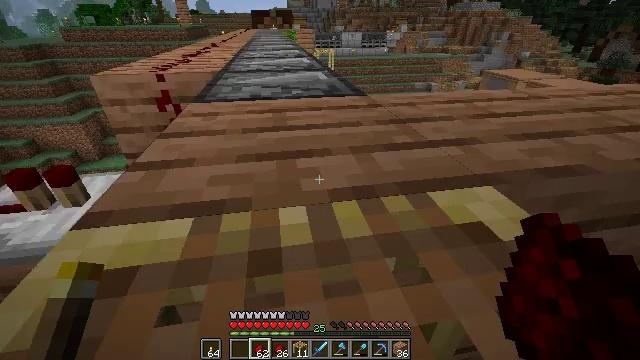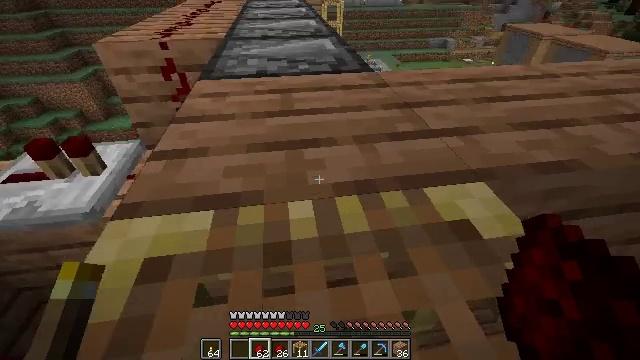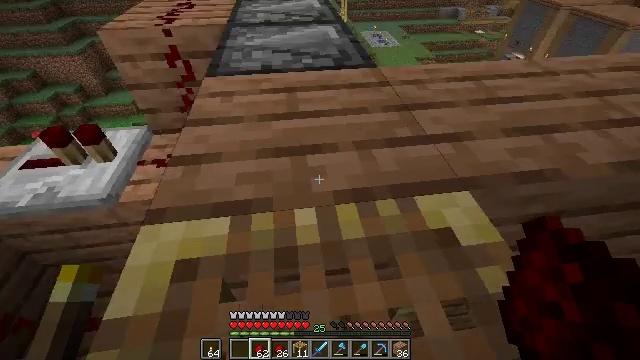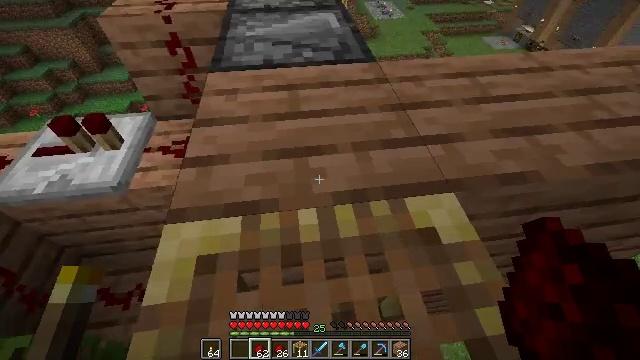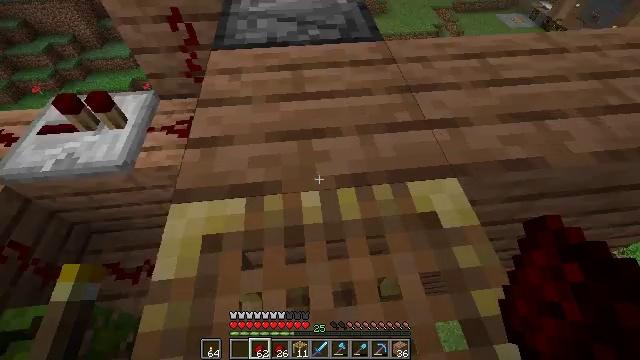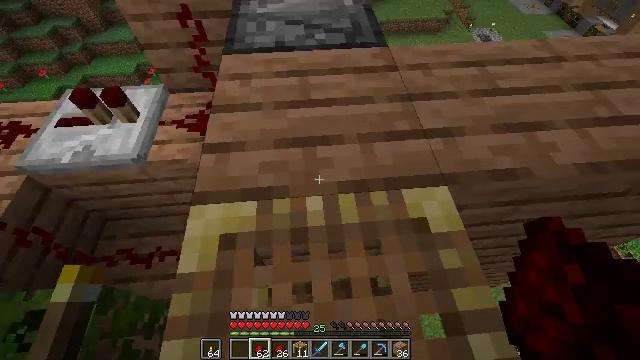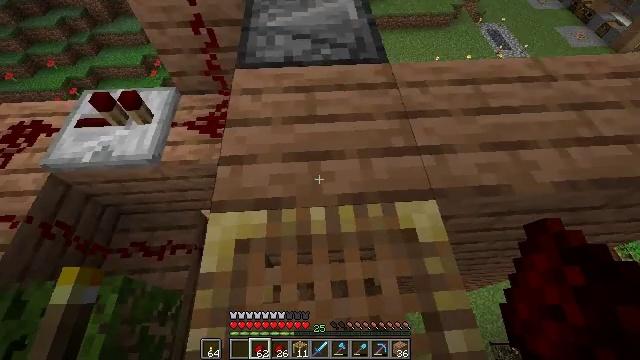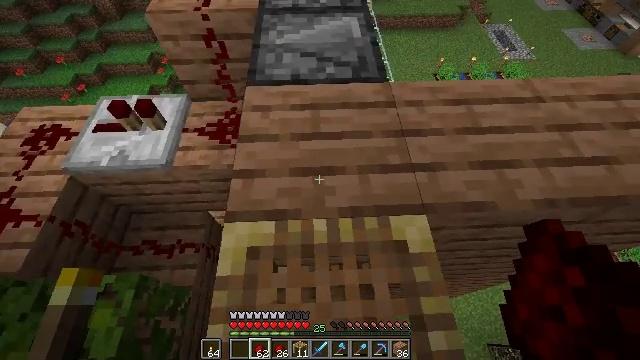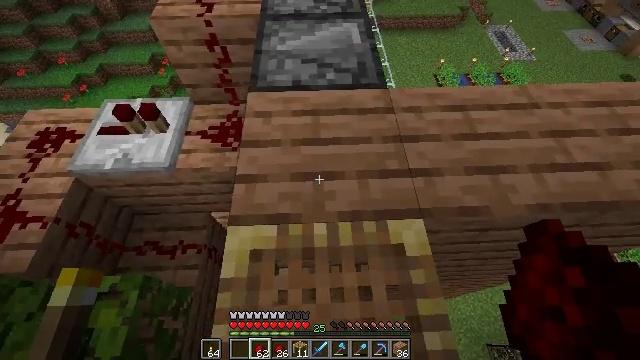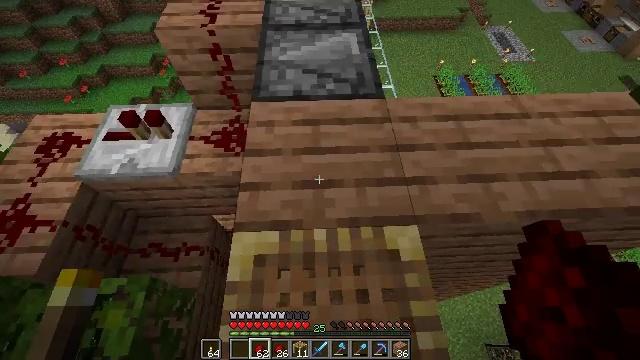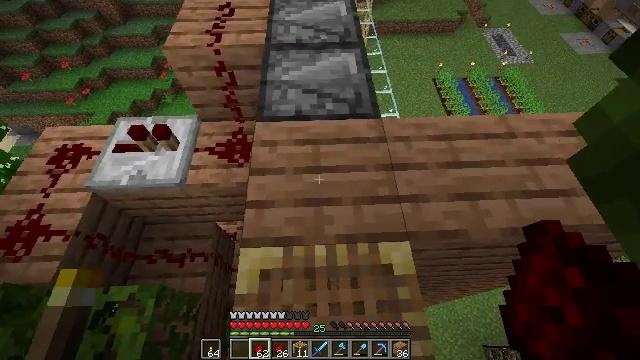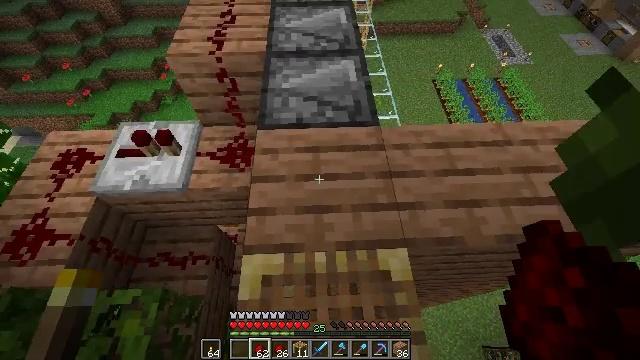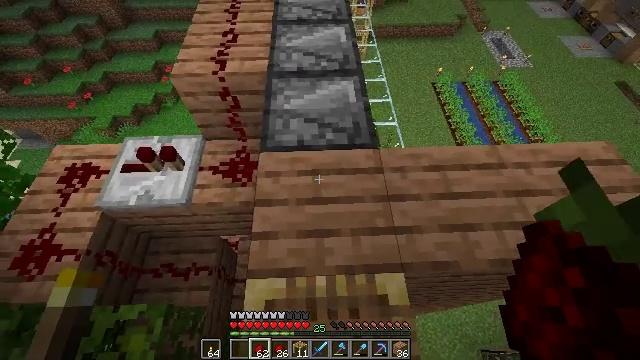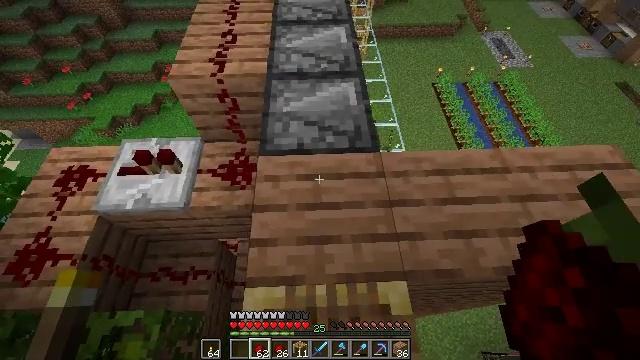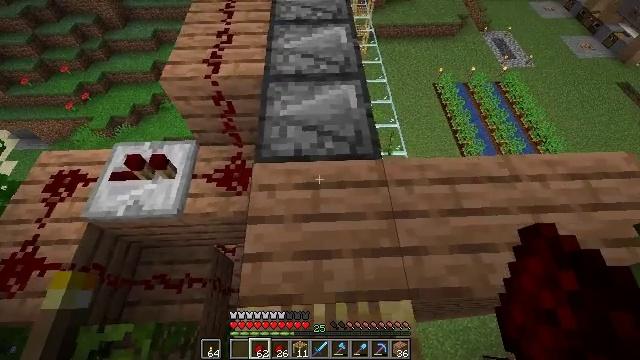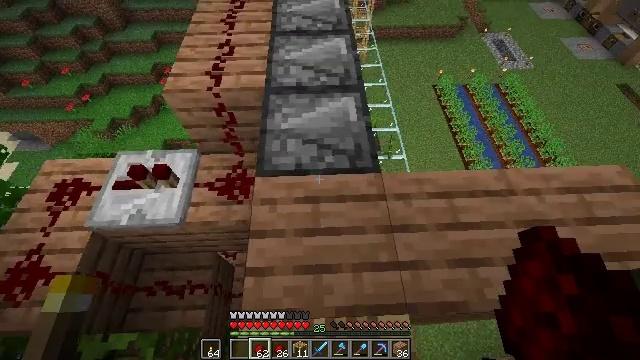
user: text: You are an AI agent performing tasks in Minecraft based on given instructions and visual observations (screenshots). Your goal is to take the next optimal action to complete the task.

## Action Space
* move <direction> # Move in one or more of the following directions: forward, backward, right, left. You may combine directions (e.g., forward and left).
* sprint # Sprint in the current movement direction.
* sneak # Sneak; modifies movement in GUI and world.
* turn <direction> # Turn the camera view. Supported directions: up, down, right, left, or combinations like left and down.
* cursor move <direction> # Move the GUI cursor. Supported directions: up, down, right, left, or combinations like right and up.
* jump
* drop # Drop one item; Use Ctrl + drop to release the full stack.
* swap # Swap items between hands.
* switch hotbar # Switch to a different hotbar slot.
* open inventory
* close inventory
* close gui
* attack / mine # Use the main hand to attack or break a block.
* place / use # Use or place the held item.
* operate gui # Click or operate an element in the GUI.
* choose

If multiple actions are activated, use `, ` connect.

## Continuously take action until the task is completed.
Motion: motion action
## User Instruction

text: Gather the repeater by attacking it.
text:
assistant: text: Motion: turn left and down, jump
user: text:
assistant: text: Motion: turn down, jump
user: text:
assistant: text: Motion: turn down, jump
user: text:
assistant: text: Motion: turn left and down, jump
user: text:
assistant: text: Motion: turn left and down, jump
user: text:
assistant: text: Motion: turn left and down, jump
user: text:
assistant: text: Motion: turn left, jump
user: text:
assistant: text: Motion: jump
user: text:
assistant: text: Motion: move forward, jump
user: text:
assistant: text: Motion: move forward, jump
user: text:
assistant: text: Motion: move forward, jump
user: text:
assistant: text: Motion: move forward, jump
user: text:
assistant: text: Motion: move forward, jump
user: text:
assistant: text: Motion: move forward, jump
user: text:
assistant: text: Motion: move forward, jump
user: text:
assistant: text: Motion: move forward, jump
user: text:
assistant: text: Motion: move forward, jump
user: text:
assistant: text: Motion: jump
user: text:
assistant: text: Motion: turn left
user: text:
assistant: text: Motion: turn left
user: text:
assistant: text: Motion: turn left
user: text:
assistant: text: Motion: turn left
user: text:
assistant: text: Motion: turn left
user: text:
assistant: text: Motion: turn left and down
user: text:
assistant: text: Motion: turn left and down
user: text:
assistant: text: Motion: turn left and down
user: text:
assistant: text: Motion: turn left
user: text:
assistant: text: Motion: turn left
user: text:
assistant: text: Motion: turn left
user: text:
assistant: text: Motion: turn left